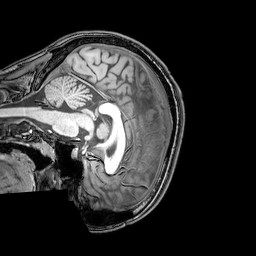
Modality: T1w
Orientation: sagittal
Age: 30
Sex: female
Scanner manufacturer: philips
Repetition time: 0.008054 s
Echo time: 0.00368 s